Question: I'm developing an application that queries MusicBrainz for data and I'm viewing it by binding the results to ListViews using some XPath.

Now, the underlying XML for the second (albums) ListView is <URL>, and as you can see the top result has two artists:
'''
<metadata created="2013-05-10T21:32:13.487Z">
<release-group-list count="153471" offset="0">
<release-group id="22315cdd-4ed9-427c-9492-560cf4afed58" type="Album" ext:score="100">
<title>The Heist</title>
<primary-type>Album</primary-type>
<artist-credit>
<name-credit joinphrase=" & ">
<artist id="b6d7ec94-830c-44dd-b699-ce66556b7e55">
<name>Macklemore</name>
<sort-name>Macklemore</sort-name>
</artist>
</name-credit>
<name-credit>
<artist id="c01560d1-6f69-48cf-a3c6-c94b65f099b1">
<name>Ryan Lewis</name>
<sort-name>Lewis, Ryan</sort-name>
</artist>
</name-credit>
</artist-credit>
'''
but using this code
'''
View.SetBinding(ListView.ItemsSourceProperty, new Binding()
{
Source = Resources["DataProvider"],
XPath = "//a:metadata/a:release-group-list/a:release-group"
});
GridView.Columns.Add(new GridViewColumn()
{
DisplayMemberBinding = new Binding() { XPath = "a:artist-credit/a:name-credit/a:artist/a:name" },
Header = "Artist",
Width = 128
});
'''
I only get the first result and I have no idea how to go about concatenating them.
Any insight will be greatly appreciated.
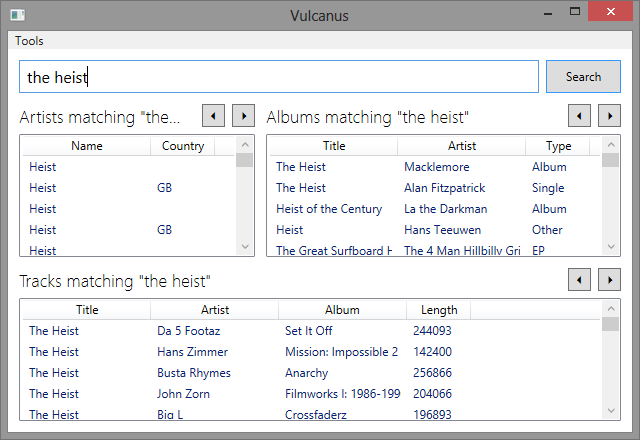
Answer: Here is a way to get the data that you're talking about via Linq-to-Xml:
'''
public class XmlArtistsConcept
{
public void Run()
{
XDocument artistDocument = XDocument.Load(@"http://musicbrainz.org/ws/2/release-group?query=the%20heist");
XNamespace artistNamespace = @"http://musicbrainz.org/ns/mmd-2.0#";
// The purpose of this query is to demonstrate getting this for a particular result.
var theHeistNames =
string.Join(", ",
artistDocument
.Element(artistNamespace + "metadata")
.Element(artistNamespace + "release-group-list")
.Elements(artistNamespace + "release-group")
.Where(element => element.Attribute("id").Value == "22315cdd-4ed9-427c-9492-560cf4afed58").Single()
.Elements(artistNamespace + "artist-credit")
.Elements(artistNamespace + "name-credit")
.Elements(artistNamespace + "artist")
.Select(artist => artist.Element(artistNamespace + "name").Value).ToArray());
Console.WriteLine(theHeistNames);
// This query will get it for everything in the XDocument. I made a quick data bucket to dump the values in.
var allAlbumResults =
artistDocument
.Element(artistNamespace + "metadata")
.Element(artistNamespace + "release-group-list")
.Elements(artistNamespace + "release-group")
.Where(releaseGroup => releaseGroup.Attribute("type") != null)
.Select(releaseGroup =>
{
return new AlbumResult()
{
Title = releaseGroup.Element(artistNamespace + "title").Value,
Artist = string.Join(", ",
releaseGroup
.Elements(artistNamespace + "artist-credit")
.Elements(artistNamespace + "name-credit")
.Elements(artistNamespace + "artist")
.Select(artist => artist.Element(artistNamespace + "name").Value)
.ToArray()),
Type = releaseGroup.Attribute("type").Value,
};
});
allAlbumResults.ToList().ForEach(albumResult => Console.WriteLine("Title: {0}, Artist: {1}, Type: {2}", albumResult.Title, albumResult.Artist, albumResult.Type));
Console.WriteLine();
Console.WriteLine("Finished");
}
}
public class AlbumResult
{
public string Title { get; set; }
public string Artist { get; set; }
public string Type { get; set; }
}
'''